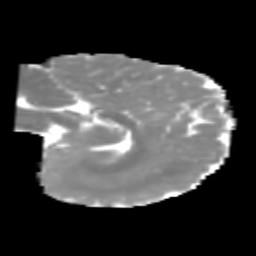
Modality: MD
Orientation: sagittal
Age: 6
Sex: male
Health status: healthy